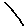
Label: triangle